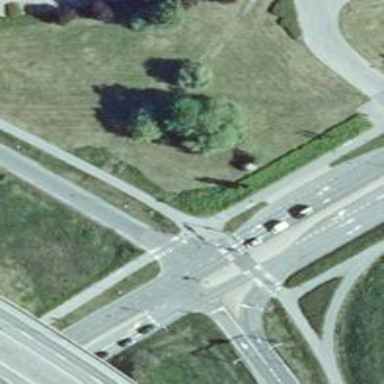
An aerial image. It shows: Marked asphalt cycleway with crossing.